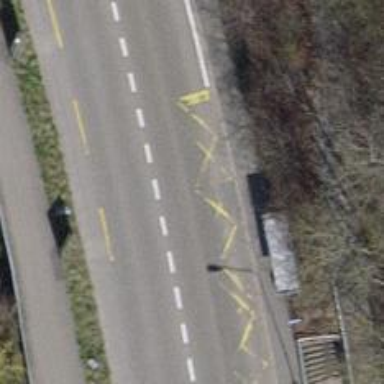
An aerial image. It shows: Bus stop equipped with public transport stop position.